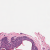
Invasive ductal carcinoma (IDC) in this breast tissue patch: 0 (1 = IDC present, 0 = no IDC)